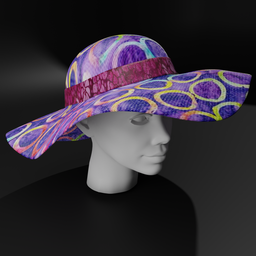
Label: people